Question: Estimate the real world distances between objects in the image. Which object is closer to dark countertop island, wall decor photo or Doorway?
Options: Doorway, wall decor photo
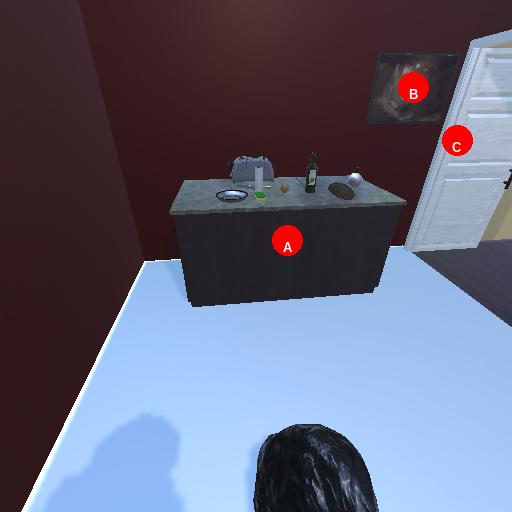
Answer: Doorway